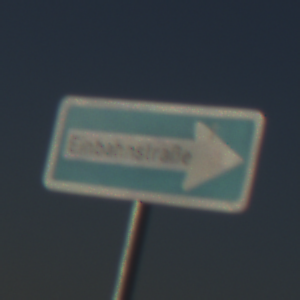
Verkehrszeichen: EinbahnstrasseRechtsweisend
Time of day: MorningAfternoon
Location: Outdoor (Nature)
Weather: Clear
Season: NotSpecified
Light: Natural